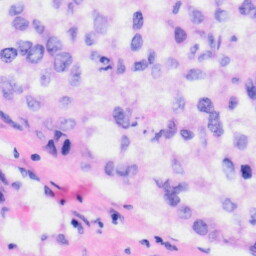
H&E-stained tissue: Liver